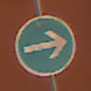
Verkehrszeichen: VorgeschriebeneFahrtrichtungHierRechts
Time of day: MorningAfternoon
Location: Outdoor (Urban)
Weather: Clear
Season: NotSpecified
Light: Natural